Question: I'm trying to create a layout that has a background (shown below) and have 10 check boxes (2 columns of 5 rows) in the white area. I can make this work via trial and error for one size view but how would i get this to keep the same aspect ratios for different screen sizes?
I'm open to any ideas, whether it's multiple layouts for different sizes or something more clever.

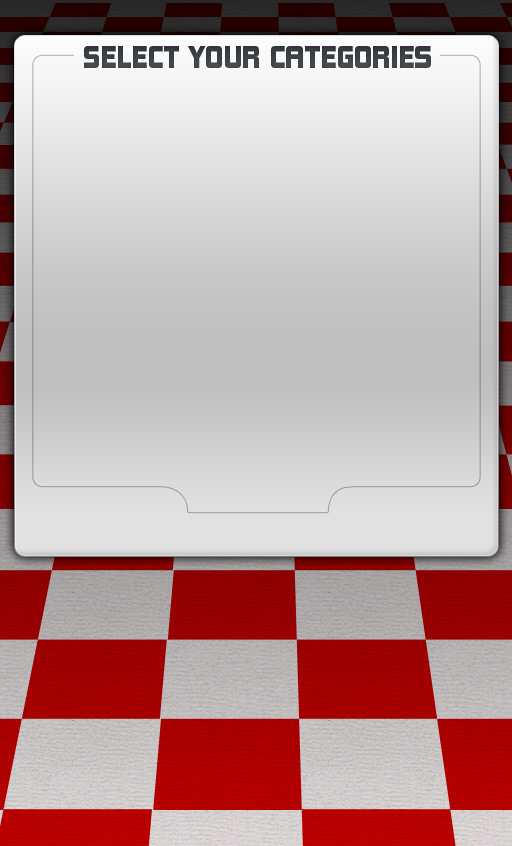
Answer: As you want to build a table of checkboxes (and associated text labels, I assume), I would suggest you use <URL>.